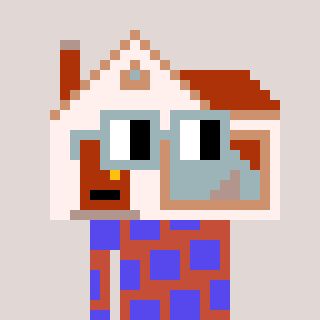
a pixel art character with square dark gray glasses, a house-shaped head and a rust-colored body on a warm background